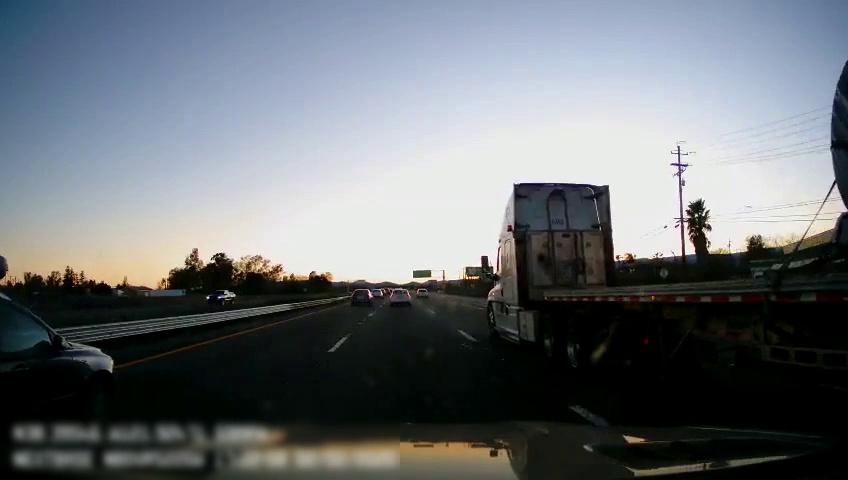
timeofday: Day
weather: Sunny
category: Drivable Space
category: Vehicles | Car
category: Vehicles | Truck
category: Vehicles | Car
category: Vehicles | Car
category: Vehicles | SUV
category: Vehicles | Car
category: Vehicles | Truck
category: Lanes | Current Lane
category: Lanes | Current Lane
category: Lanes | Alternate Lane
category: Lanes | Alternate Lane
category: Traffic | Signs
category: Traffic | Signs